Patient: sex M, age 61
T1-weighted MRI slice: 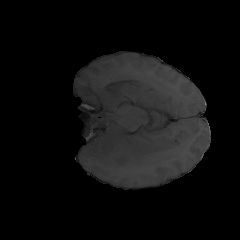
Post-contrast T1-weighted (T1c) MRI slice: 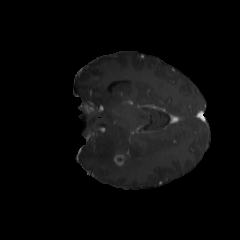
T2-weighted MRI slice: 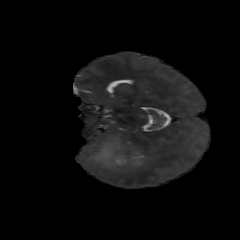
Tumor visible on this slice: yes
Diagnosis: Glioblastoma, IDH-wildtype
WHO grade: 4